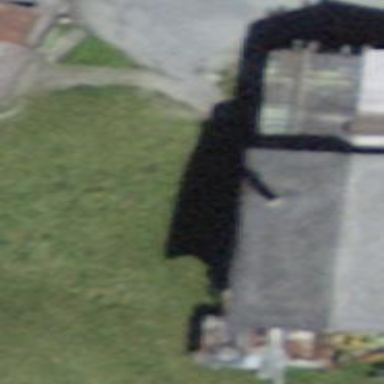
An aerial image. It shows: Garage building.